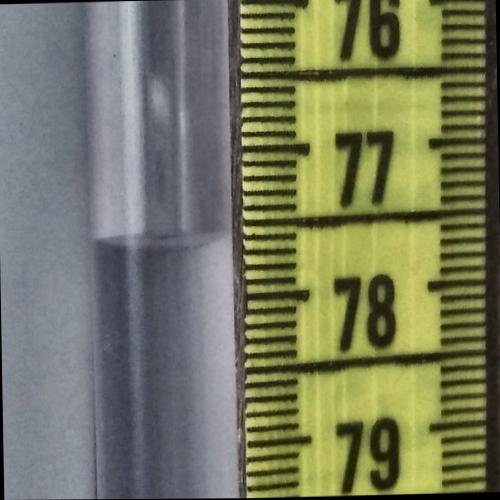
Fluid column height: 77.6 cm